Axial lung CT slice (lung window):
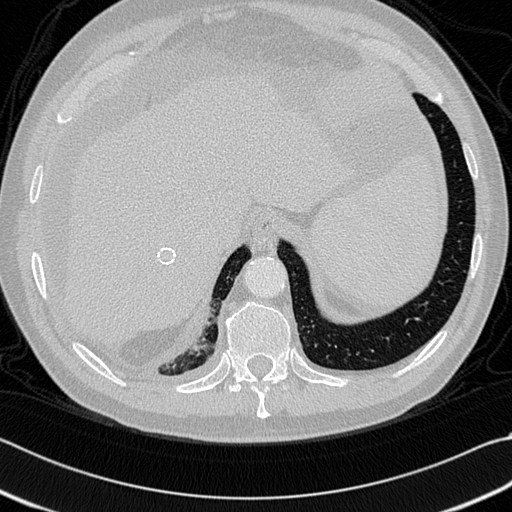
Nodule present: no